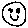
Label: smiley face